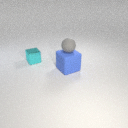
small gray rubber sphere above large blue rubber cube